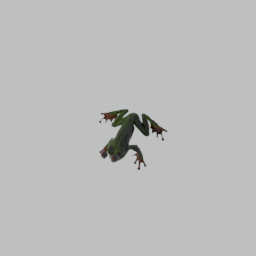
Label: animals